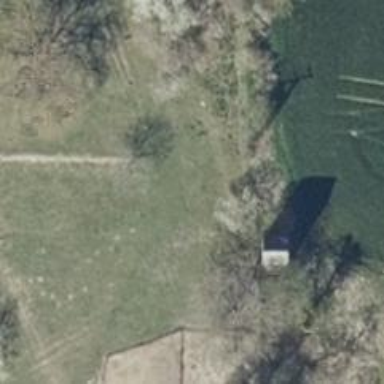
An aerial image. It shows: Minor power line with 3 cables.